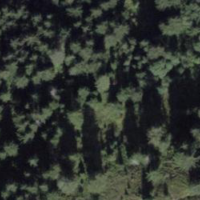
EUNIS habitat code: 43
Species observed at this site:
Plantago media